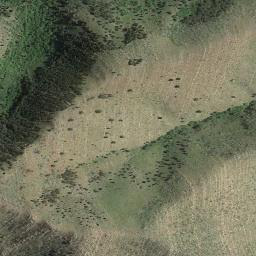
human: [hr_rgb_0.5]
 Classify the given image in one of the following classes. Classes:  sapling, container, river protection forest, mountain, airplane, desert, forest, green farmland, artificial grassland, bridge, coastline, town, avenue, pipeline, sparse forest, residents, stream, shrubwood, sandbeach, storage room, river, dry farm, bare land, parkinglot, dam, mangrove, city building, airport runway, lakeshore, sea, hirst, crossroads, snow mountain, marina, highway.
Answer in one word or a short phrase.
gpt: mountain